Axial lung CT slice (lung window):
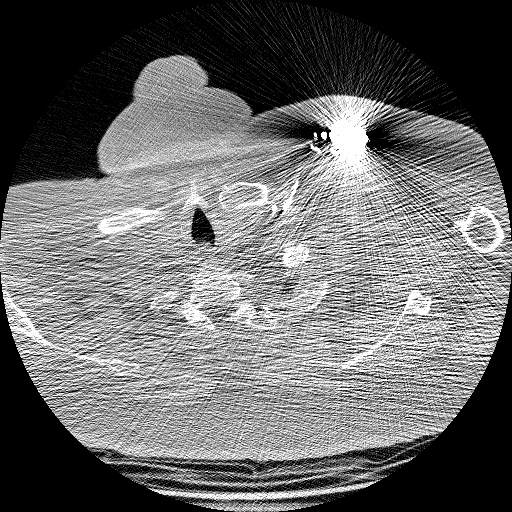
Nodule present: no